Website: home-depot
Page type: payment
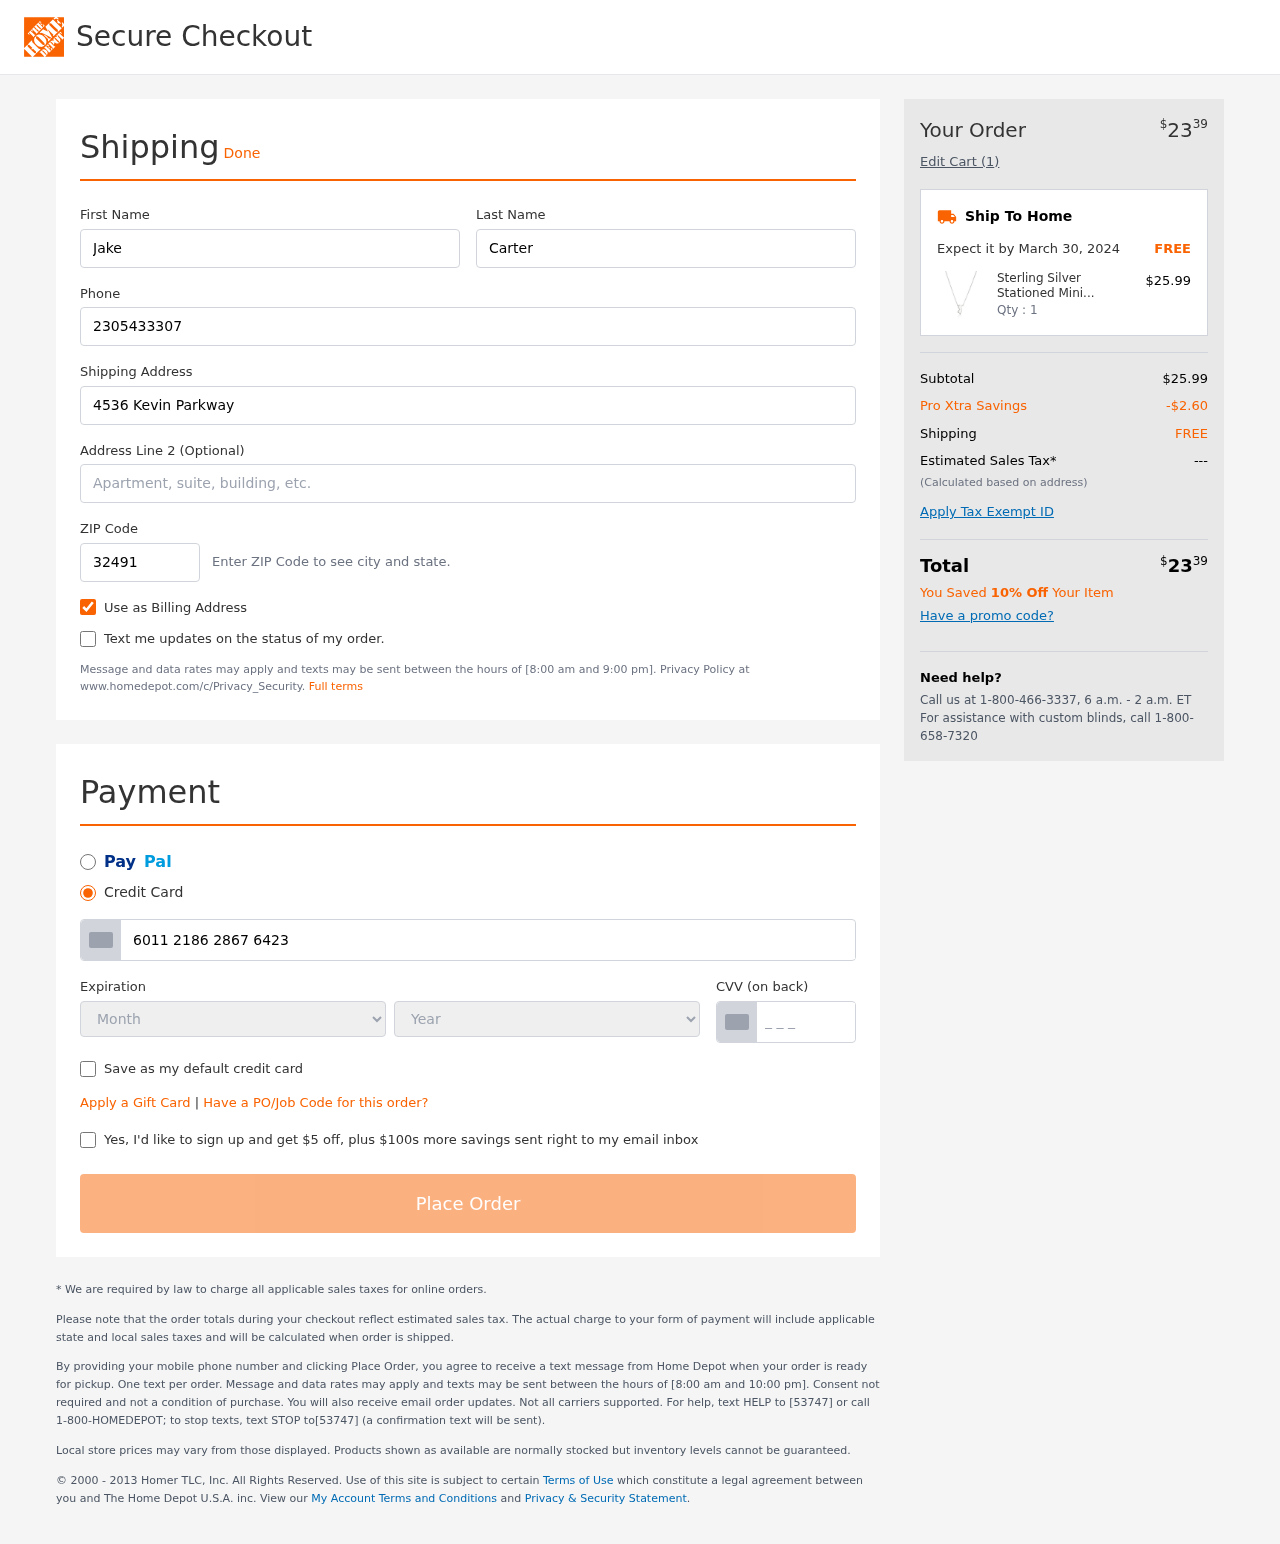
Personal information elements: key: PII_CARD_CVV
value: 250
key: PII_CARD_EXPIRY_MONTH
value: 01
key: PII_CARD_EXPIRY_YEAR
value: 30
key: PII_CARD_NUMBER
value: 6011 2186 2867 6423
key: PII_FIRSTNAME
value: Jake
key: PII_LASTNAME
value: Carter
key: PII_PHONE
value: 2305433307
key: PII_POSTCODE
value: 32491
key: PII_STREET
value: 4536 Kevin Parkway
Product elements: key: PRODUCT1_NAME
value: Sterling Silver Stationed Mini State New Jersey Pendant Necklace, 17"+2.5" Extender
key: PRODUCT1_PRICE
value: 25.99
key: PRODUCT1_QUANTITY
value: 1
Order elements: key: ORDER_TOTAL
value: $2339
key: ORDER_NUM_ITEMS
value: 1
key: ORDER_DELIVERY_DATE
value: March 30, 2024
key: ORDER_SUBTOTAL
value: $25.99
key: ORDER_DISCOUNT
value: -$2.60
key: ORDER_SHIPPING_COST
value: FREE